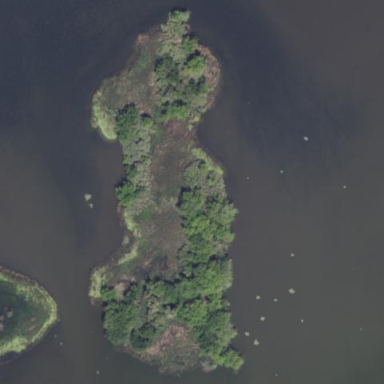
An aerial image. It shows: Islet.